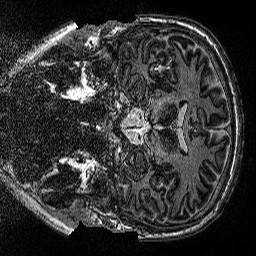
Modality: MP2RAGE
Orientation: coronal
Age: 20
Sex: male
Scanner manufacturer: siemens
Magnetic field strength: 3 T
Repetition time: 5 s
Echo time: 0.00298 s